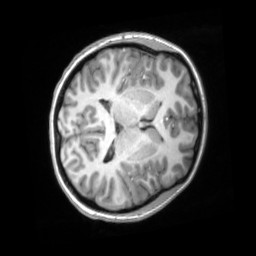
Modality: T1w
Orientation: axial
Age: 20
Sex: female
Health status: ill
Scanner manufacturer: siemens
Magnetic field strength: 3 T
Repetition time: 2.2 s
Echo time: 0.00157 s